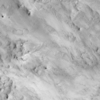
Label: not_dusty